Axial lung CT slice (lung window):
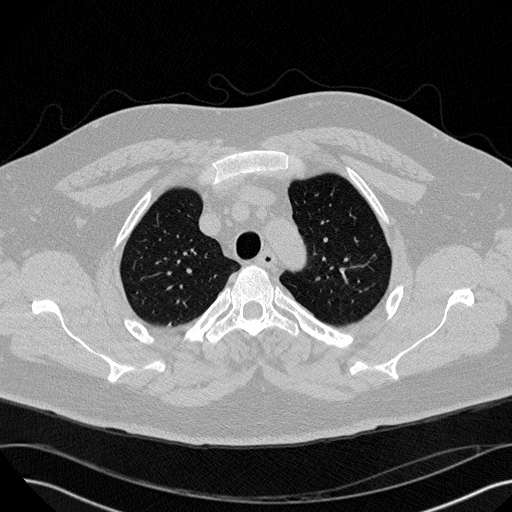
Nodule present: no